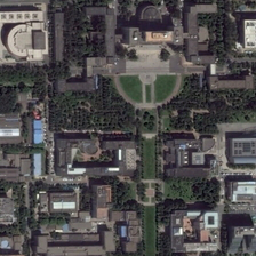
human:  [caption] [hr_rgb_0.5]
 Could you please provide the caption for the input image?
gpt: Palm trees and trapezoidal ribbons form a perfect circle.

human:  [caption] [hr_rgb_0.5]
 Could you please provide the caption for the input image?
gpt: The semicircular plant belt and semicircular square form a perfect circle.

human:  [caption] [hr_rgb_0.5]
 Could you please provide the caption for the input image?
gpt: A semicircular plant belt and a semicircular square form a perfect circle

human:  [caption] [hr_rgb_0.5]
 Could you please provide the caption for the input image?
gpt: A semicircular and semicircular square of plants forms a perfect circle

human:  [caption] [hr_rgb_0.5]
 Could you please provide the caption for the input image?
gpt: The semicircular plant belt forms a perfect circle with the semicircular square.